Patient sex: M
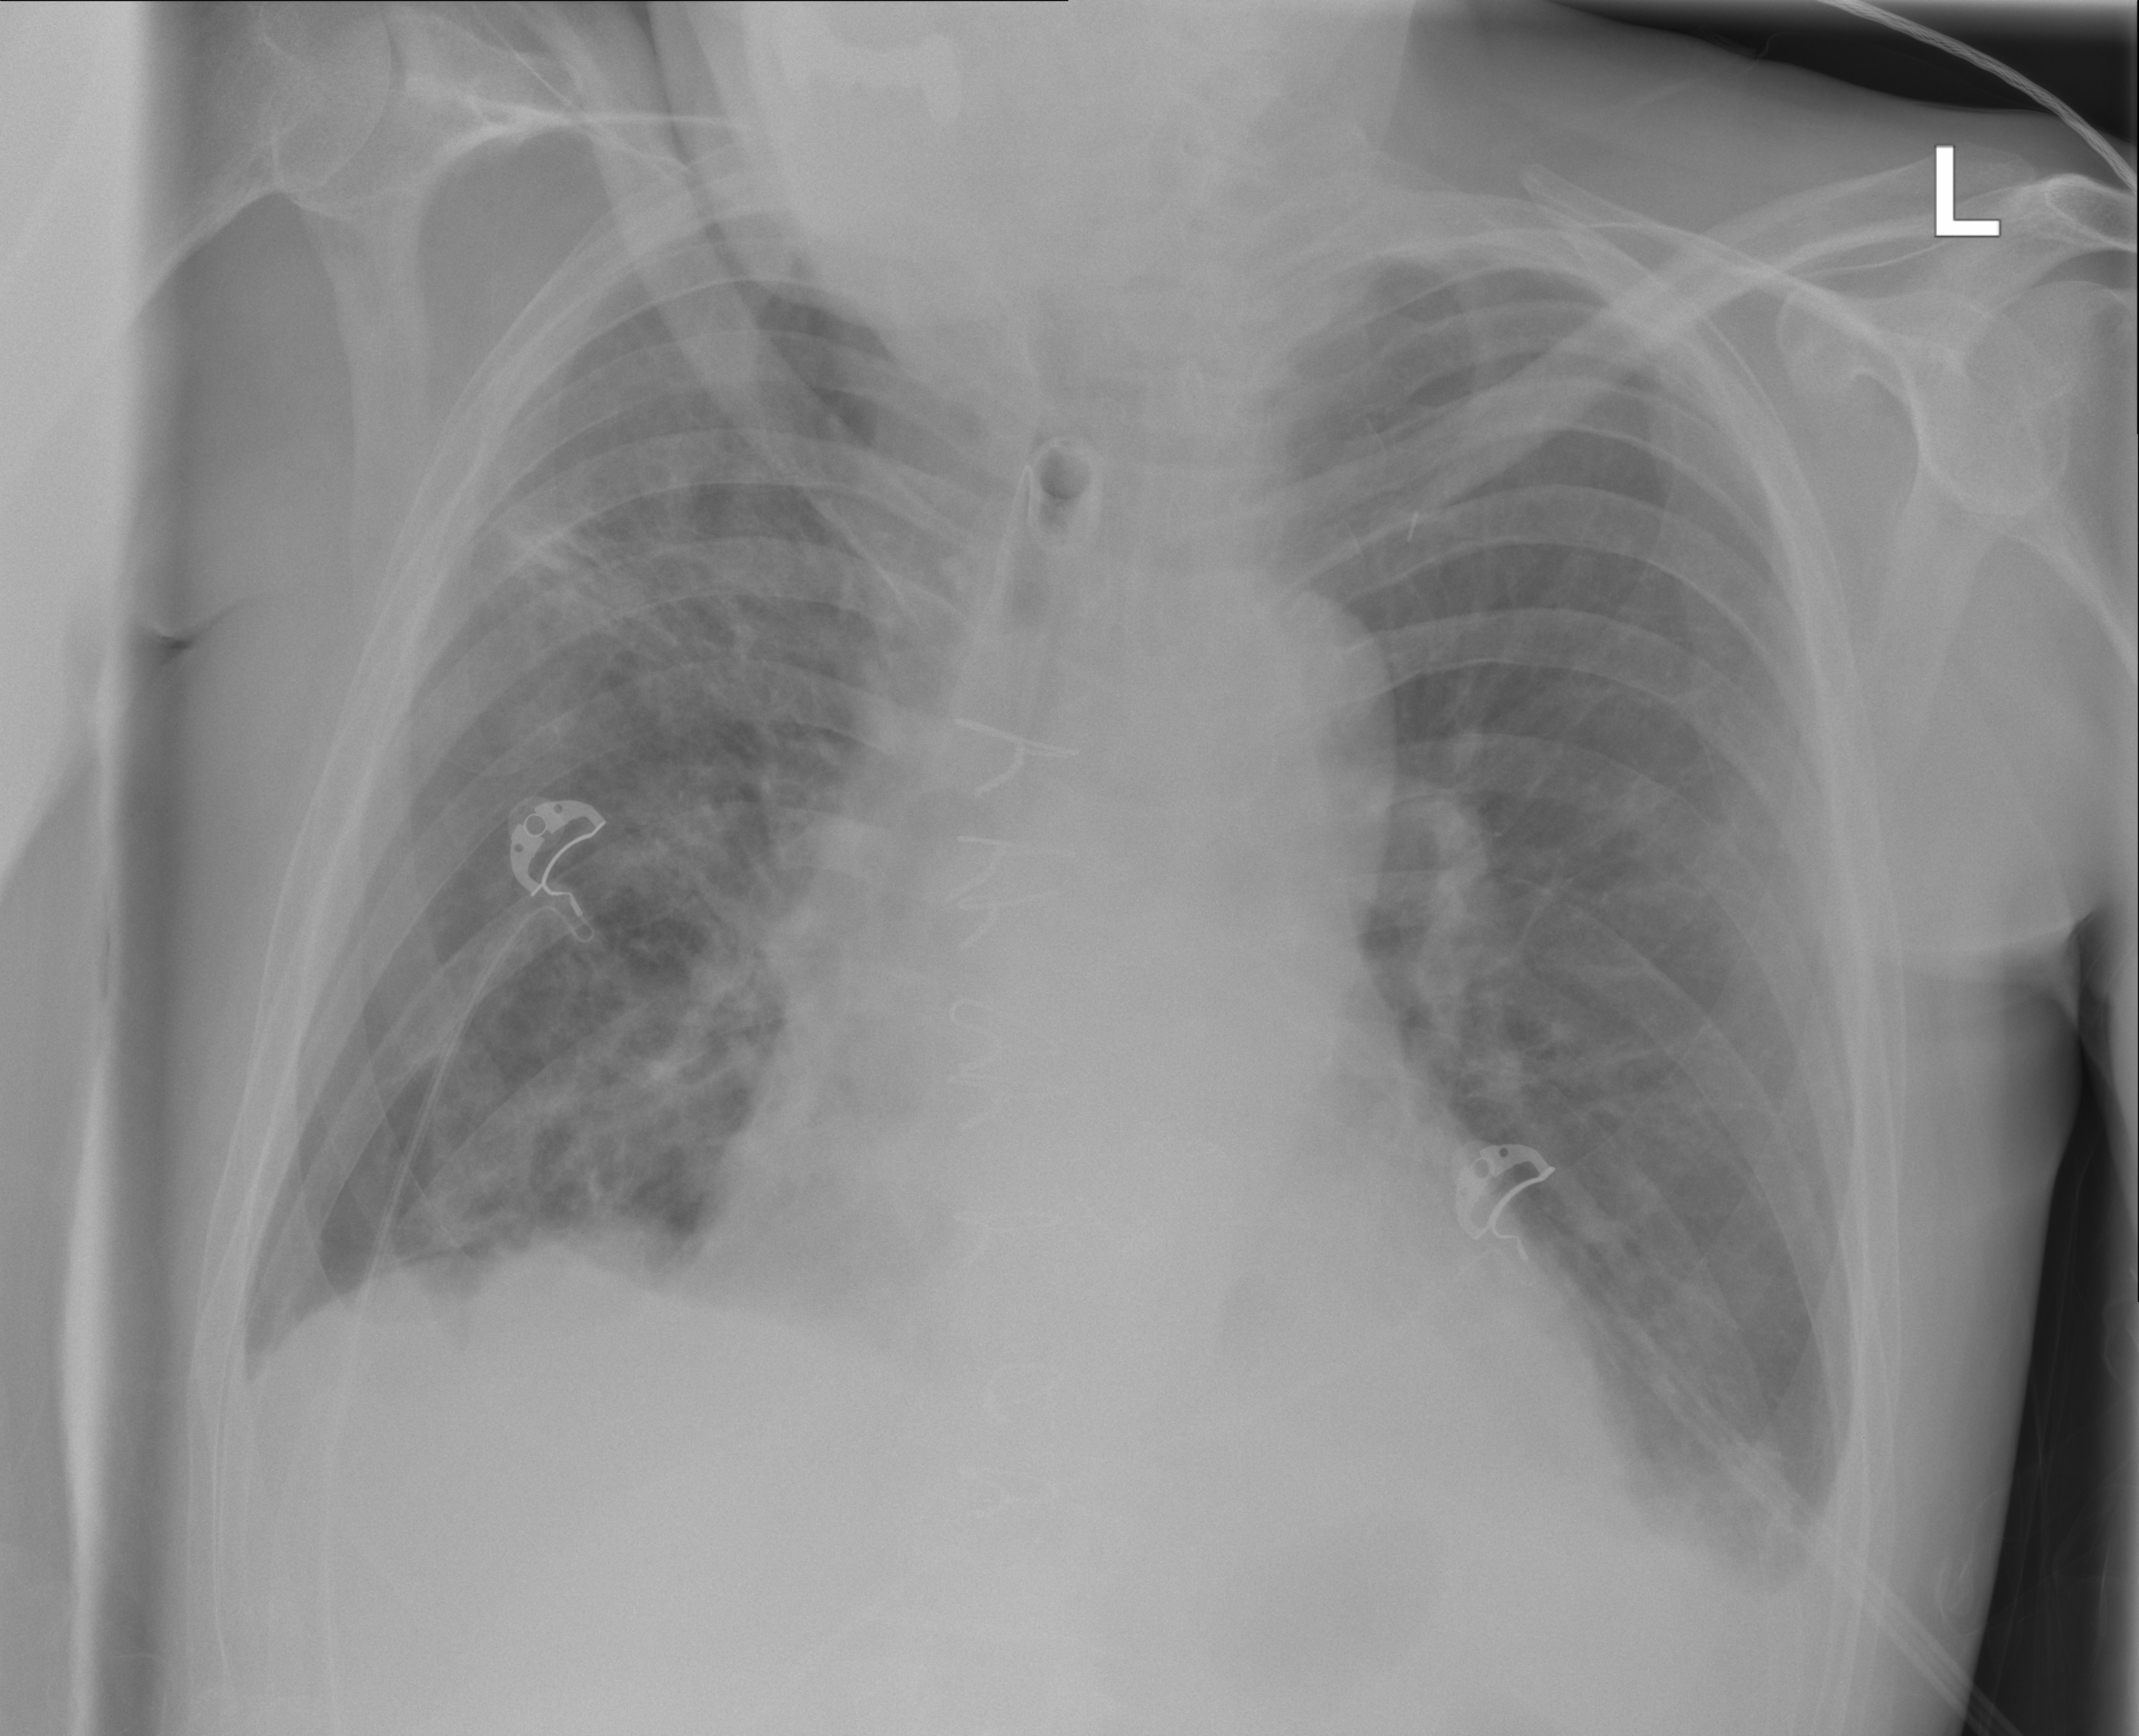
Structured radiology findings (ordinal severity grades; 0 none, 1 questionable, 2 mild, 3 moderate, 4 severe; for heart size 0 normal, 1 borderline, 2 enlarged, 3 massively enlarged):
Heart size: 2
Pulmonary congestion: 0
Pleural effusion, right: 0
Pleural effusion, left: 2
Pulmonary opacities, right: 3
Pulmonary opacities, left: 2
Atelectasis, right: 2
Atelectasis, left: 0